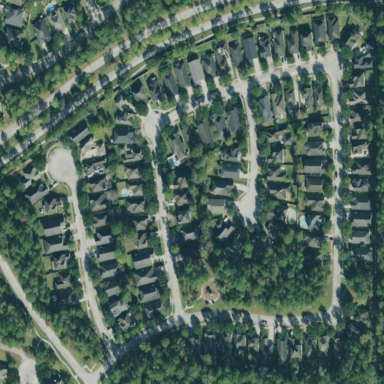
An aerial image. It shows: Residential neighbourhood.